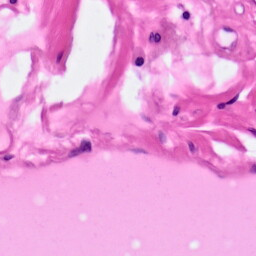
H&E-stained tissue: Pancreatic